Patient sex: F
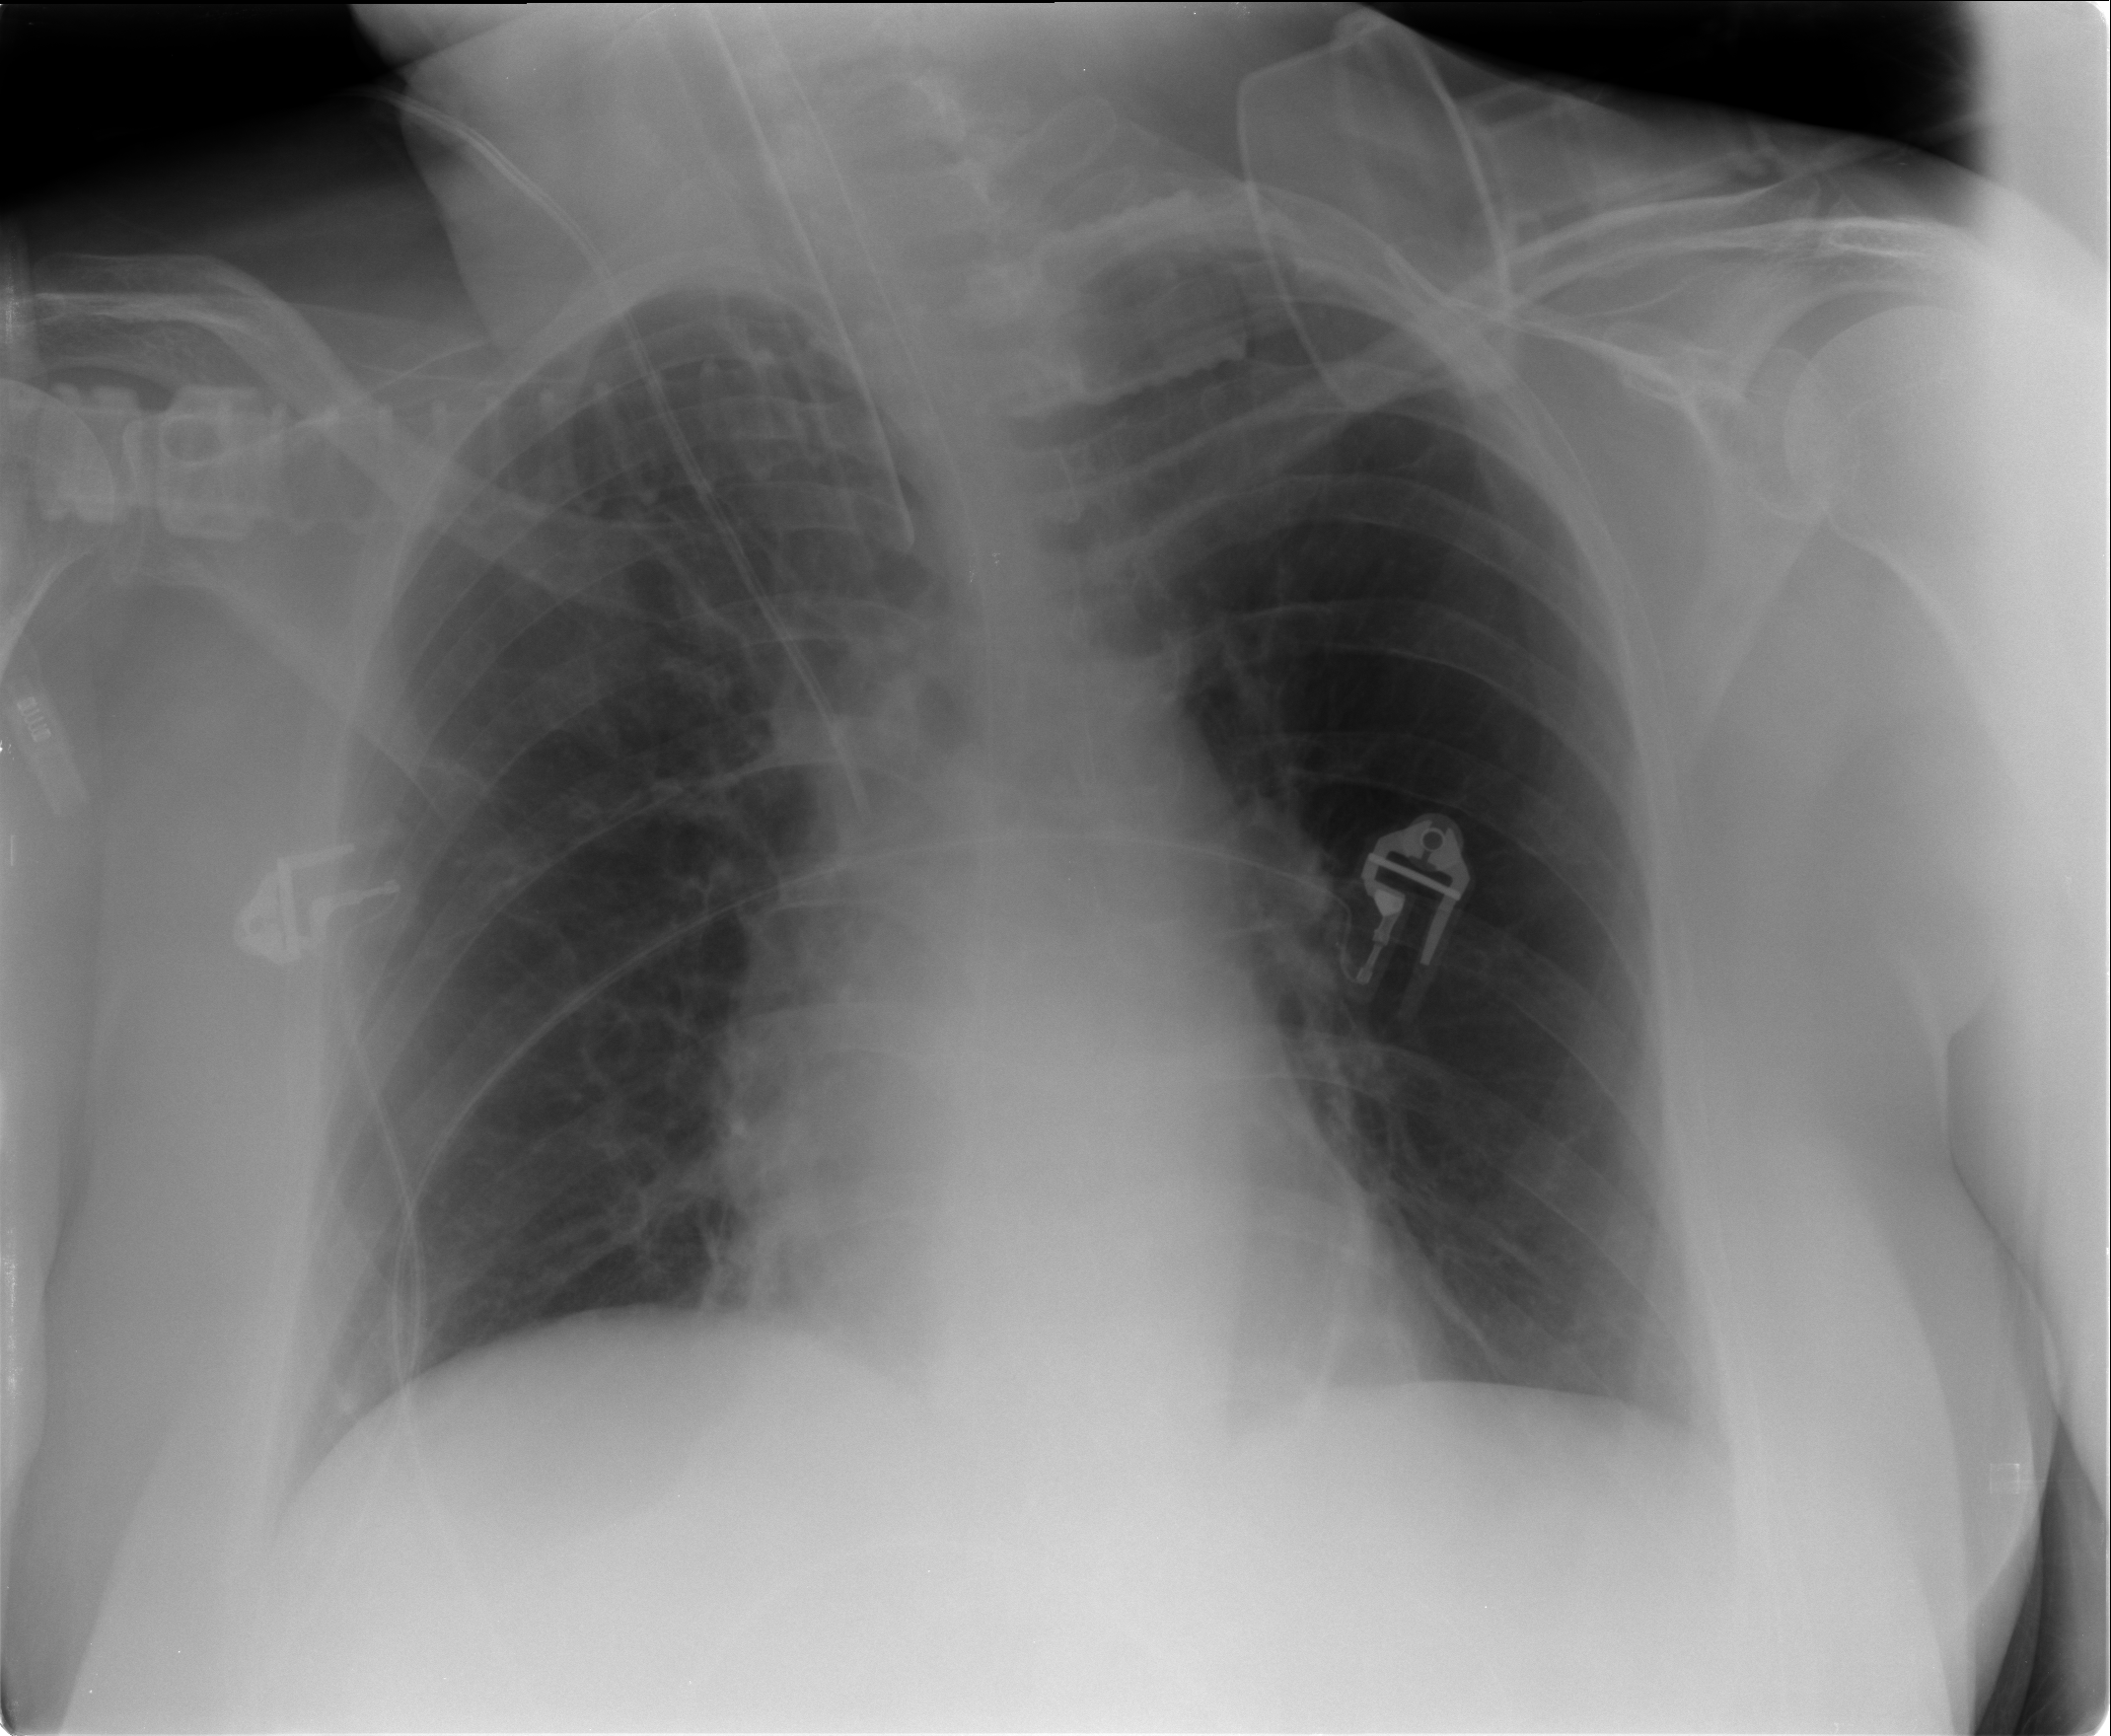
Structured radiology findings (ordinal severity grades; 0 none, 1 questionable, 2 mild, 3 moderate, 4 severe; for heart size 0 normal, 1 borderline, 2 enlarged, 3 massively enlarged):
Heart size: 0
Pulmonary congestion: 0
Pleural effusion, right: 0
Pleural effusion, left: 0
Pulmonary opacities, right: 0
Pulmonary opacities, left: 0
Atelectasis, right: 2
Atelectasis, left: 2